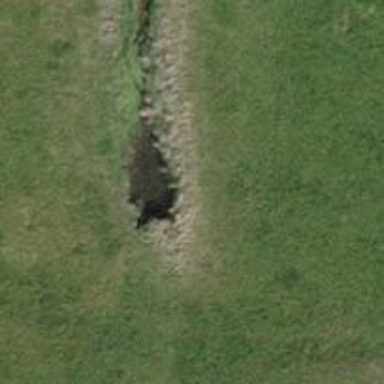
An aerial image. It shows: Culvert tunnel.